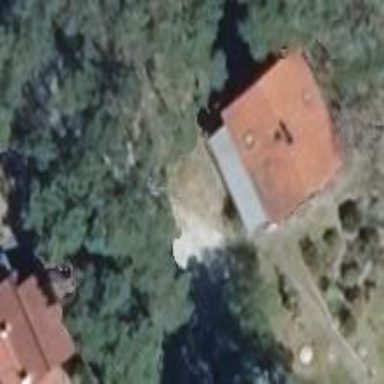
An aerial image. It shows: Gabled roof house.